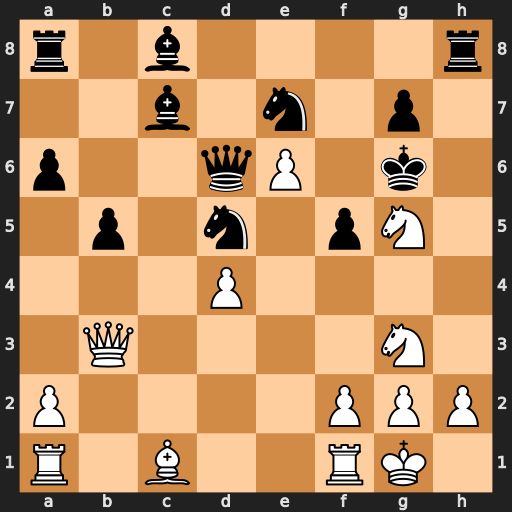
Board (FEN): r1b4r/2b1n1p1/p2qP1k1/1p1n1pN1/3P4/1Q4N1/P4PPP/R1B2RK1
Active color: w
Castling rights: -
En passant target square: -
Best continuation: Nf7 Qxe6 Nxh8+